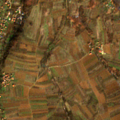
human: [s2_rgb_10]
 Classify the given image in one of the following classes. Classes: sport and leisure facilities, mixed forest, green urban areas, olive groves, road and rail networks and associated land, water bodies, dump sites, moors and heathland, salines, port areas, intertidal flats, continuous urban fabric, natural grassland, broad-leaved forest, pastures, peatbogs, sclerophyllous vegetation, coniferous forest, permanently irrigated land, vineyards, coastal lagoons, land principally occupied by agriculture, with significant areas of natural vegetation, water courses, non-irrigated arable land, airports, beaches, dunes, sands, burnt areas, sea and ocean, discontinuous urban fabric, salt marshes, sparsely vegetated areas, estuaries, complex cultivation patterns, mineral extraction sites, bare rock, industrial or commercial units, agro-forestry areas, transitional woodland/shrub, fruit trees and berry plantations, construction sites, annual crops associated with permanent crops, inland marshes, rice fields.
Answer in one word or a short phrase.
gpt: discontinuous urban fabric, fruit trees and berry plantations, land principally occupied by agriculture, with significant areas of natural vegetation, broad-leaved forest